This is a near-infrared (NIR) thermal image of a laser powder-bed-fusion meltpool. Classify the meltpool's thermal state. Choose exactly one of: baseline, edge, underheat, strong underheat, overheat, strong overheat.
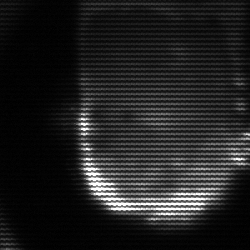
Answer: baseline